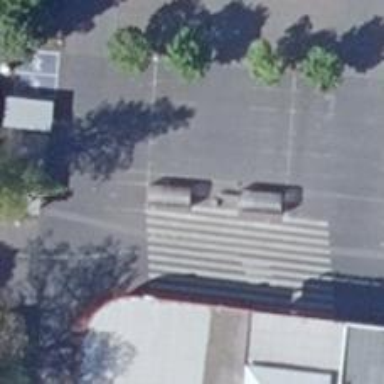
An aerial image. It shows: Asphalt parking aisle road.